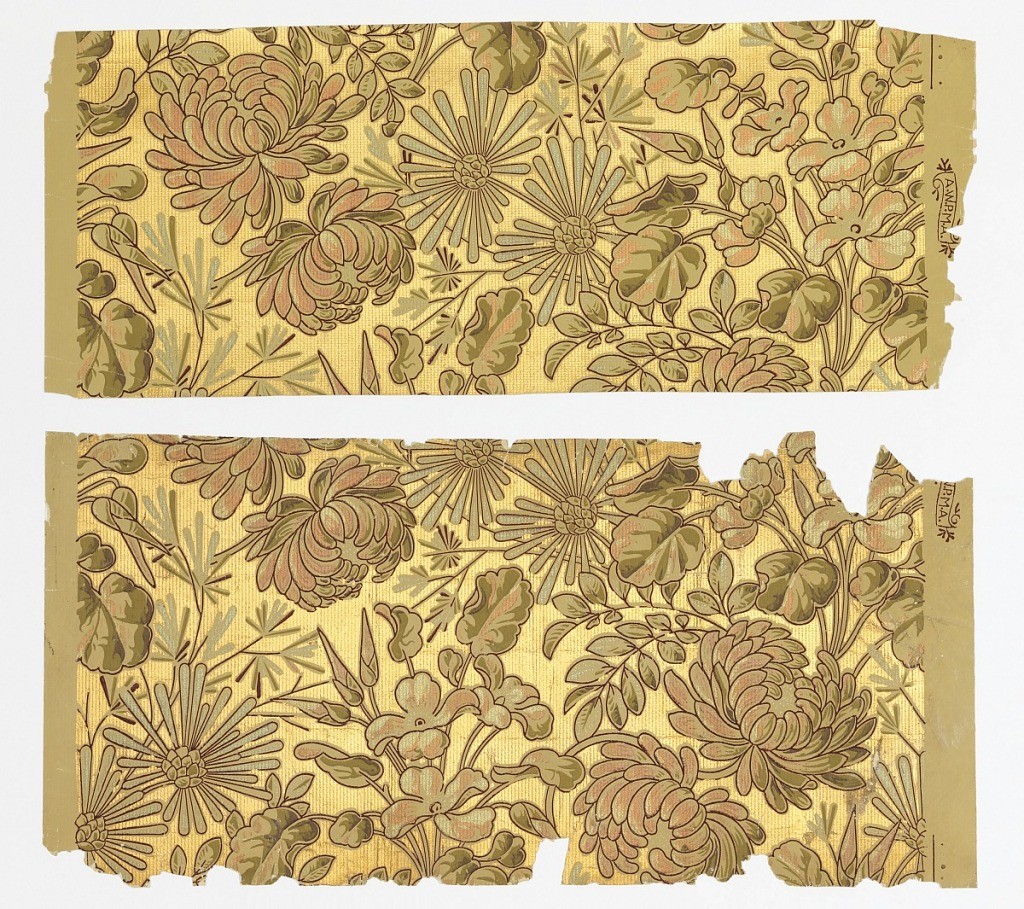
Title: Sidewall
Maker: American Wall Paper Manufacturers' Association, 1879–1887
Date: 1880–87
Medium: Machine-printed on embossed paper
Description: Aesthetic-style design, with chrysanthemums and other flowers, printed against a textured gold ground.